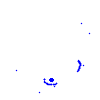
Particle: pion